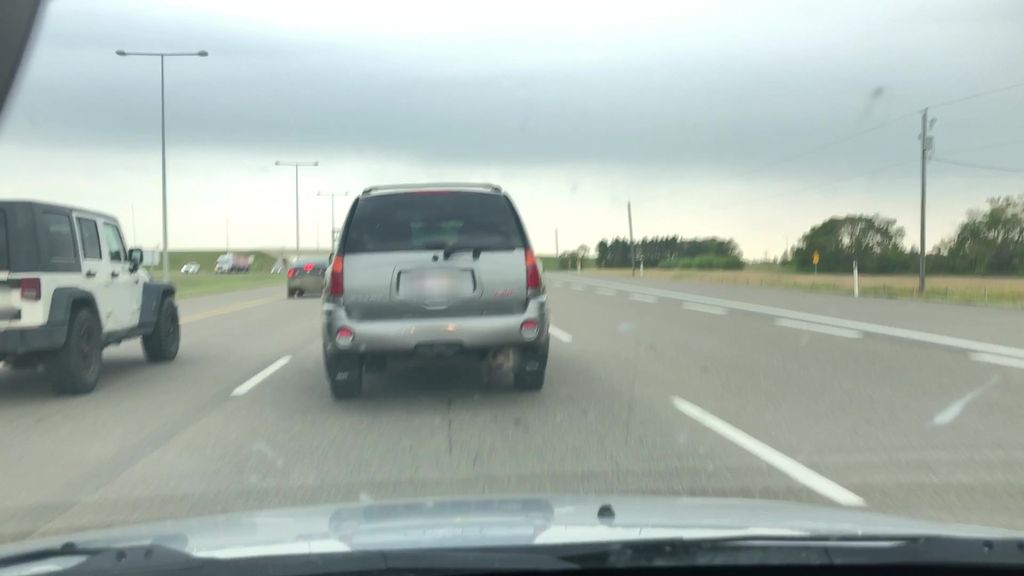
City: edmonton